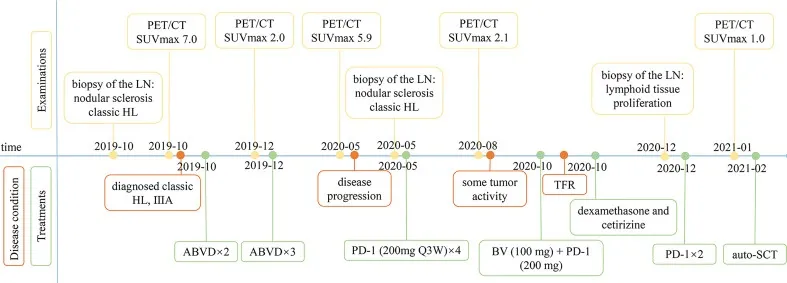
Clinical course of the patient. US, ultrasound; LN, lymph node.
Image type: chart (chart)